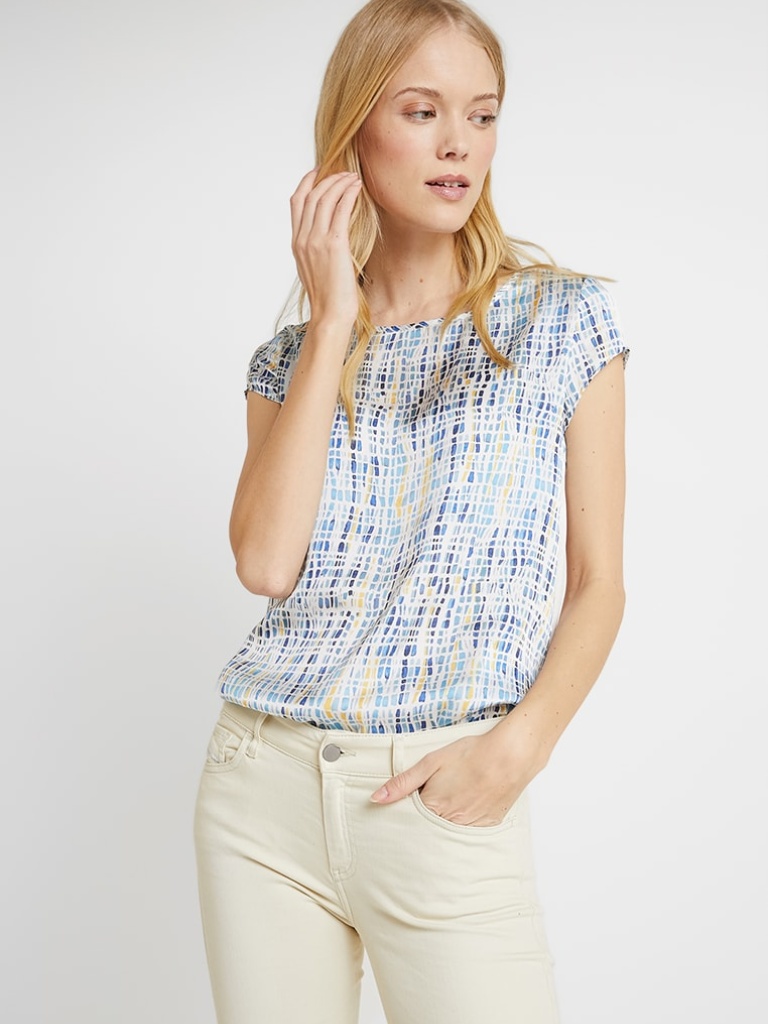
chiffon relaxed short sleeve hip length Fully Tucked in crew blouse